Question: I have a project that demands extracting data from XML files (values inside the '<Number>'... '</Number>' tag), however, in my regular expression, I haven't been able to extract lines that had multiple data separated by a newline, see the below example:

As you can see above, I couldn't replicate the multiple lines detection by my regular expression.
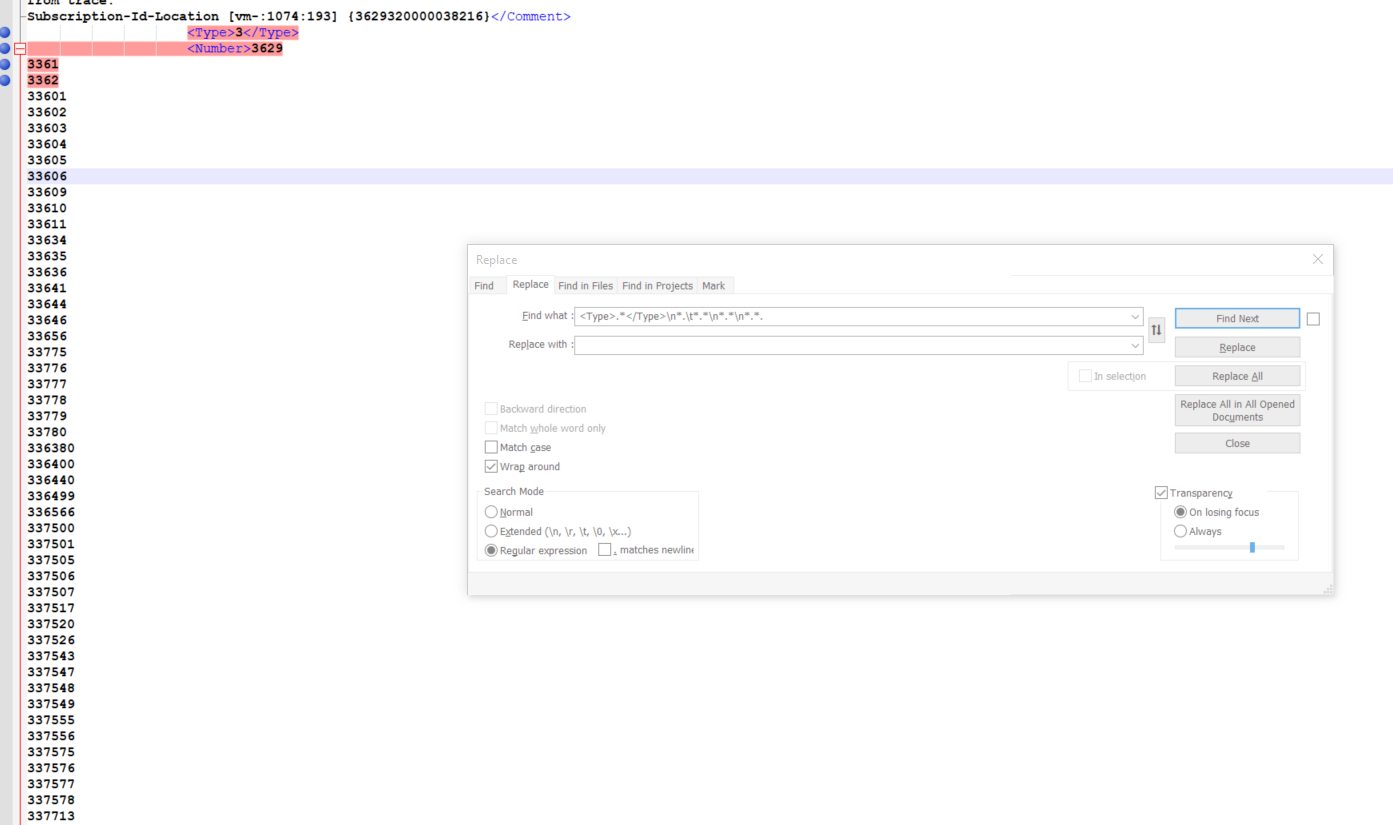
Answer: finally i was able to find the right regular expression, I'll leave it below if anyone needs it:
'<Type>\d</Type>
<Number>(\d+
)+(\d+</Number>)'
Explanation:
- '\d'- '
'- '+'
Have a good day everybody,